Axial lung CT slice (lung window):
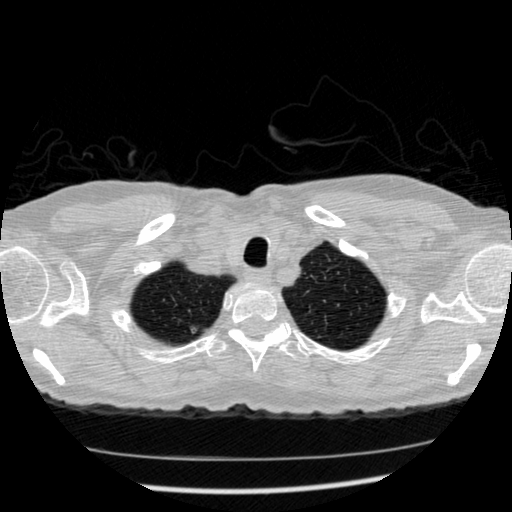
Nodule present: no